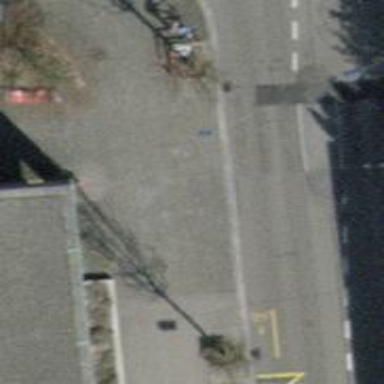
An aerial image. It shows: Sidewalk with sett surface.